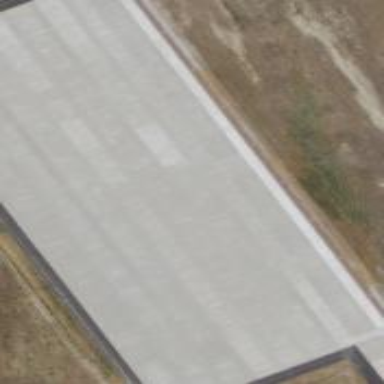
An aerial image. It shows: Apron at the airport.